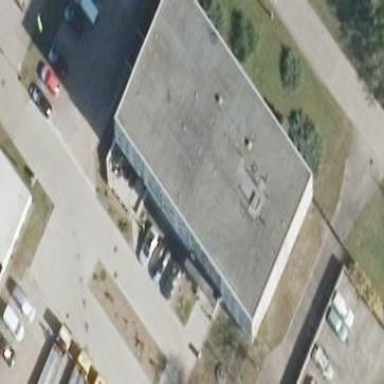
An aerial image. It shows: Commercial building.